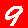
Digit: 9